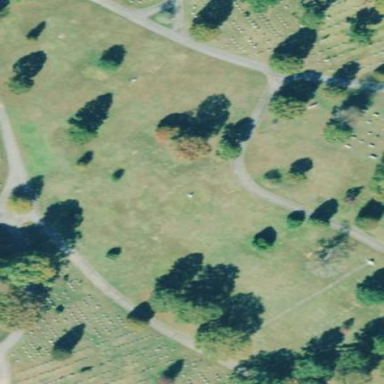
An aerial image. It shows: Sector within cemetery.